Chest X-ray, AP view. Patient: 59 years old, sex M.
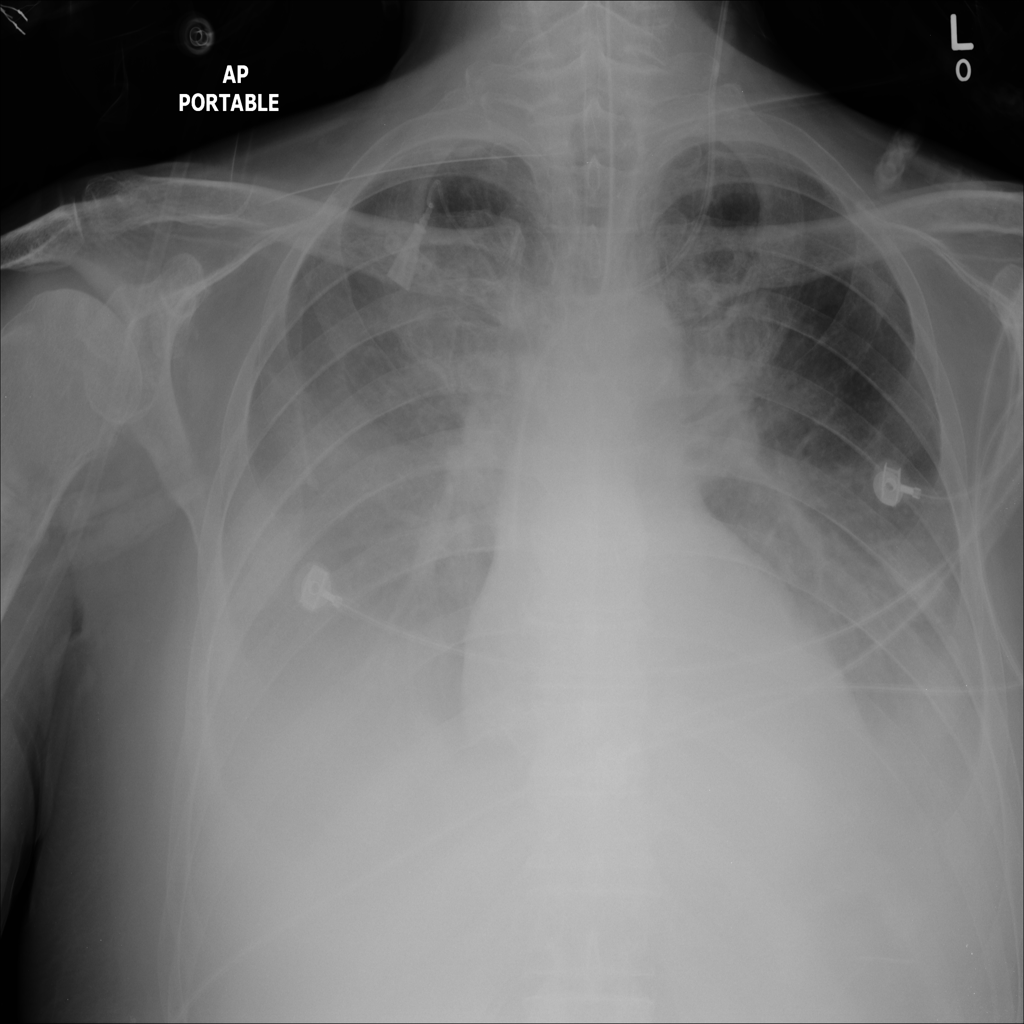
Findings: Consolidation